Question: I have a form with a Name and an Email address, that the user can fill out.

Now if the user clicks the submit button, I want to send the data to a spreadsheet ideally without using some server-side magic..
This is my Form:
'''
<form method="post" action="SOME-ACTION-HERE" accept-charset="UTF-8">
<input type="text" name="newletter_name" placeholder="Name">
<input type="text" name="newletter_email" placeholder="Email">
<input type="submit" value="Subscribe" />
</form>
'''
Is there a way to do this with my own custom HTML-form. I know that you can create a google form for a given spread sheet, but I want to use it like some sort of widget.
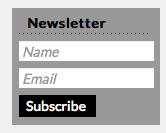
Answer: Yes this is possible. Using some server side magic or not.
But what's important is to know witch server we are talking about, your server or google server, because in the end it will go server side to be stored on the spreadsheet apps :)
I think this is possible to do it in full JS (but it will be really painfull).
The solution that I propose you here is to relay on a google apps script that will handle the server side magic in a really easy way:
the demo:
the HTML code on you site:
'''
<form id="form" method="get" action="https://script.google.com/macros/s/AKfycbxeKTVlTkqSGLIRphBrzACjuWlfmejbPIG7NqBxx-7Us7lnqLw/exec" accept-charset="UTF-8">
<input type="text" name="newletter_name" placeholder="Name">
<input type="text" name="newletter_email" placeholder="Email">
<input type="submit" value="Subscribe"/>
</form>
'''
and here the google apps script:
'''
function doGet(e){
var vals=[];
vals.push(new Date());
for(var i in e.parameter){
vals.push(e.parameter[i]);
}
SpreadsheetApp.openById("0Ao02g19G1-G-dElQQW92ekZWa0lGRGREYUpHRWQwTVE").appendRow(vals);
return ContentService.createTextOutput("added");
}
'''
If you want to see the result you can have a look to the spreadsheet <URL>
what you need to know:
The google apps script is here located in the spreadsheet (but that's not mandatory as in the script I call it with his id).
In order to run the script you must publish it and allow anyone to run it. When you'll do this action you will get the published URL that you need to put in your HTML code. Here its: <URL>
Hope this is a satisfying answer for you.